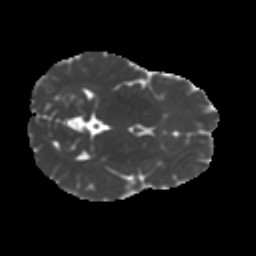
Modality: MD
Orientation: axial
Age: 34
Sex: female
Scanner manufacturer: ge
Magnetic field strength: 3 T
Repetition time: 7.8 s
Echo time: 0.0606 s